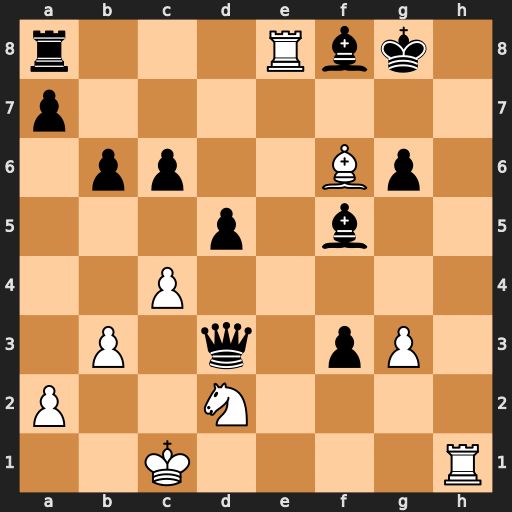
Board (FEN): r3Rbk1/p7/1pp2Bp1/3p1b2/2P5/1P1q1pP1/P2N4/2K4R
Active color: w
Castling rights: -
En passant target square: -
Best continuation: Rh8+ Kf7 Rhxf8#